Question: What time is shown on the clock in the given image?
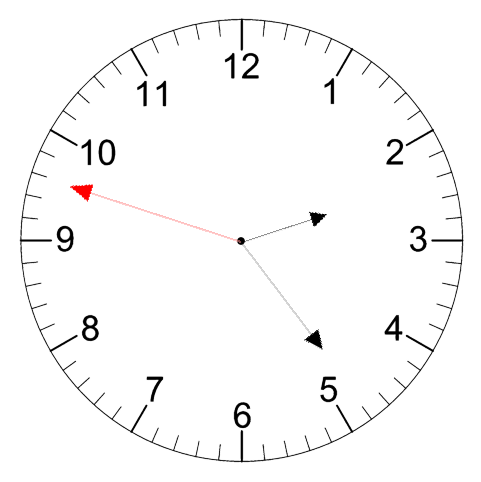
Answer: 02:23:48